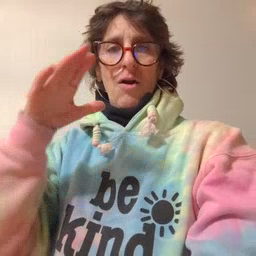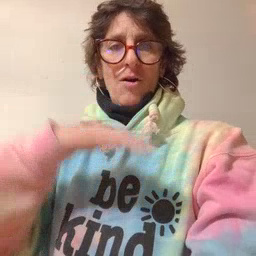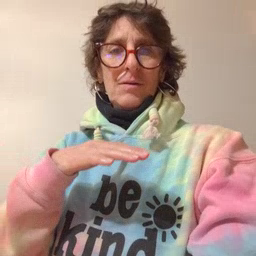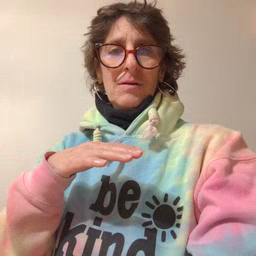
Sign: on